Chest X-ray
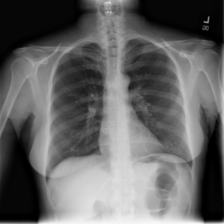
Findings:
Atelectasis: negative
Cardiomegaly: negative
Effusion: negative
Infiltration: negative
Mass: negative
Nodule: negative
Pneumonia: negative
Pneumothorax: negative
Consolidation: negative
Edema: negative
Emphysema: negative
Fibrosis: negative
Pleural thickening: negative
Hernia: negative